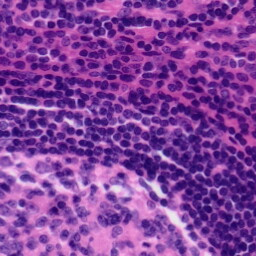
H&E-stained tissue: Tonsil